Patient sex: F
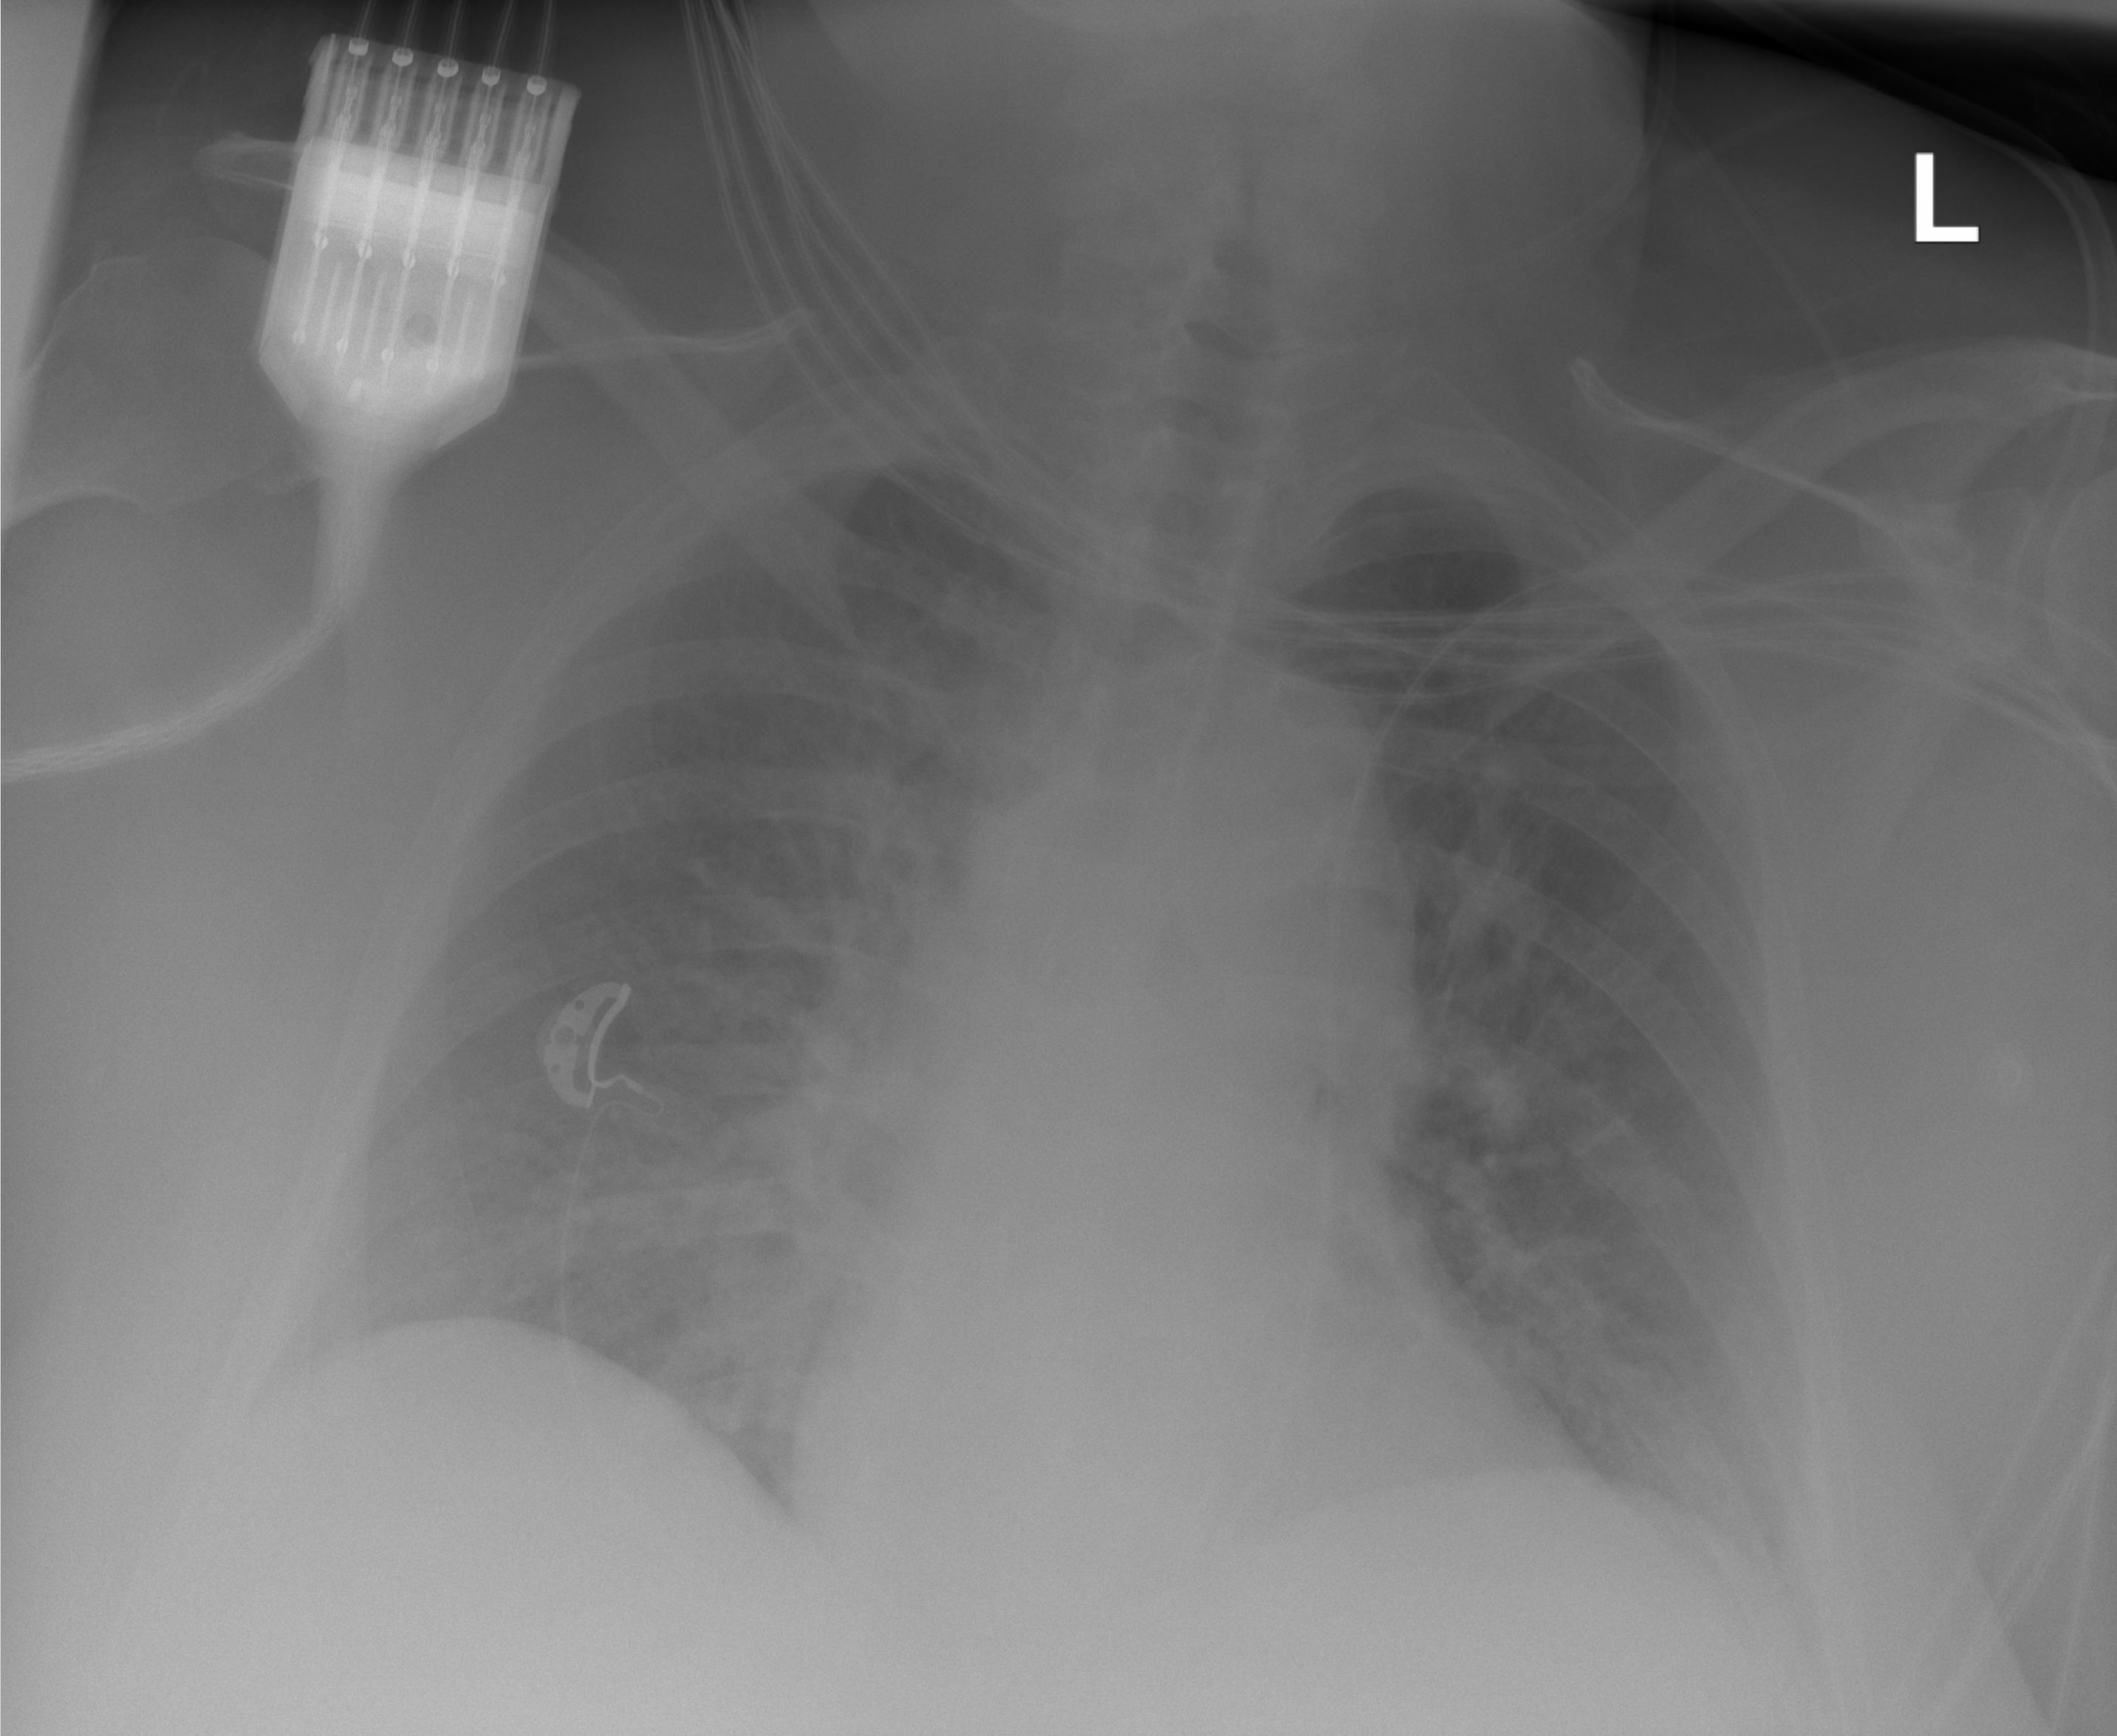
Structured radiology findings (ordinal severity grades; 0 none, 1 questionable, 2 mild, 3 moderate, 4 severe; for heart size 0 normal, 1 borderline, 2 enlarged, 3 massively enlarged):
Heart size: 0
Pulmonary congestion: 2
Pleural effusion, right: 0
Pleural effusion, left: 0
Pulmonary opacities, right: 2
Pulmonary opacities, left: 0
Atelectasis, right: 2
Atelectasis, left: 2